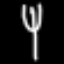
Label: fork